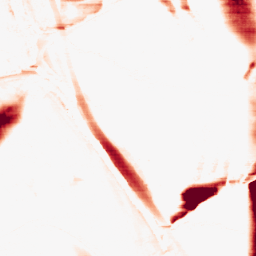
Category: morphological
Decomposition family: morphological_rect
Decomposition parameters: operation: opening
width: 50
height: 3
Upsampling method: sinc_blackman
Upsampling parameters: scale: 2
kernel_size: 4
Upsampling scale: 2